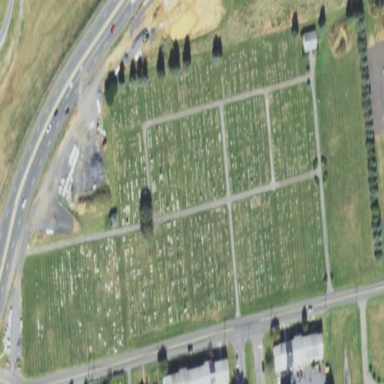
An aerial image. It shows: Cemetery.